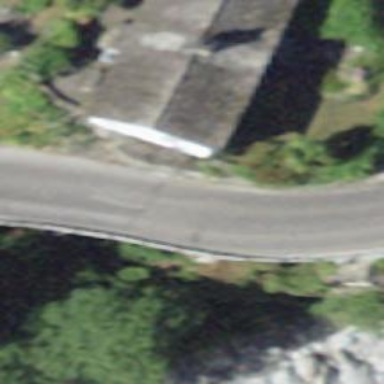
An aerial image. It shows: Detached building.